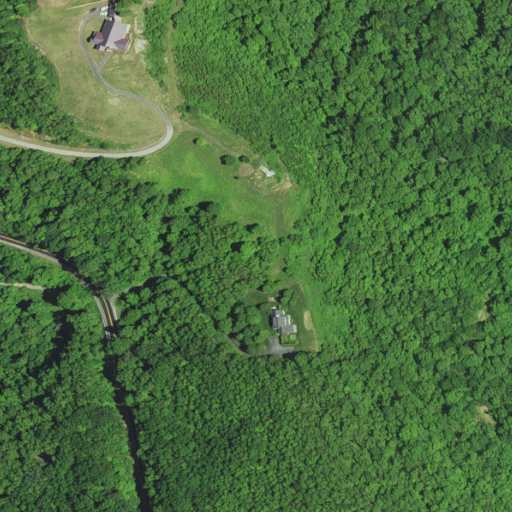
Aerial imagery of ridge(s) in North Carolina named Murphy Ridge containing deciduous forest, grassland, open development, barren land, and shrub